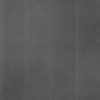
Label: dusty